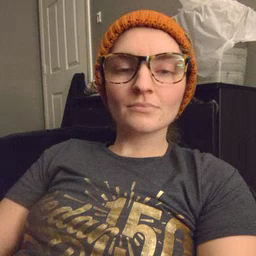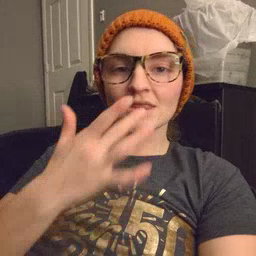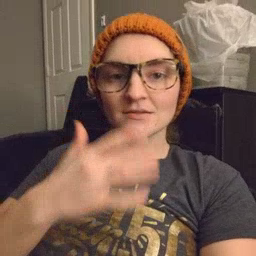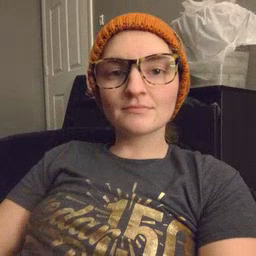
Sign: taste